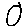
Label: circle